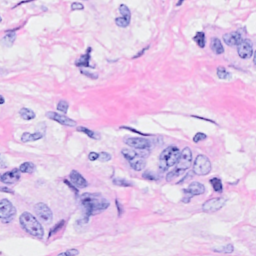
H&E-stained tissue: Breast